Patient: sex M, age 37
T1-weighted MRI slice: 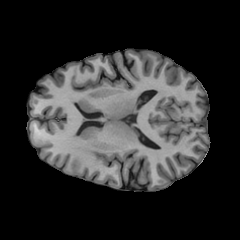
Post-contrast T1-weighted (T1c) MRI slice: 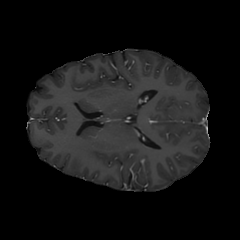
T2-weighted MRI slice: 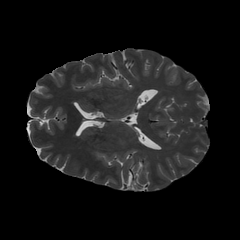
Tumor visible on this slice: no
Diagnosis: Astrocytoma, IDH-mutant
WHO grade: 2